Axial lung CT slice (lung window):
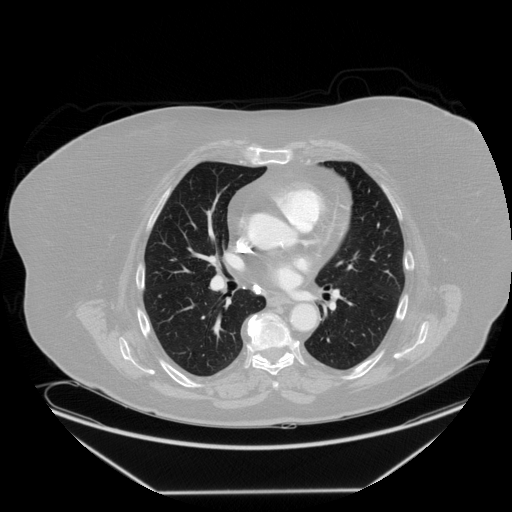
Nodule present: no